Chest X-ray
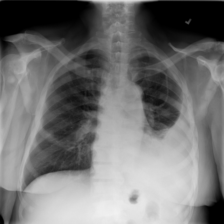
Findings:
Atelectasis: negative
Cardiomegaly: negative
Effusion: positive
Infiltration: negative
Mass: negative
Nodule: negative
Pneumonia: negative
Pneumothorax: negative
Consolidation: negative
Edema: negative
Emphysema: negative
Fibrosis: negative
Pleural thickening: negative
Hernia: negative